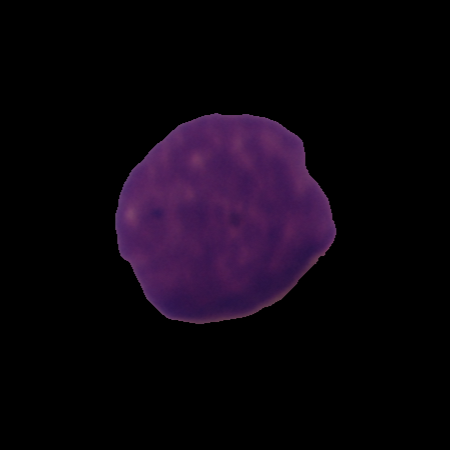
Label: cancer